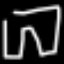
Label: pants